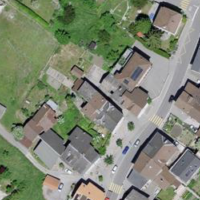
EUNIS habitat code: 55
Species observed at this site:
Lepidium draba
Oxalis acetosella